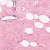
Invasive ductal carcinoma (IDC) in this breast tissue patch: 0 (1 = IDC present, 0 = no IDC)